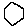
Label: hexagon